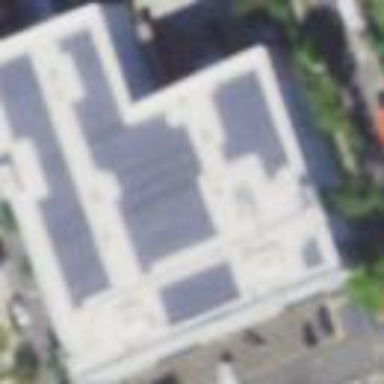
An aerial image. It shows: Building housing storage rental shop.